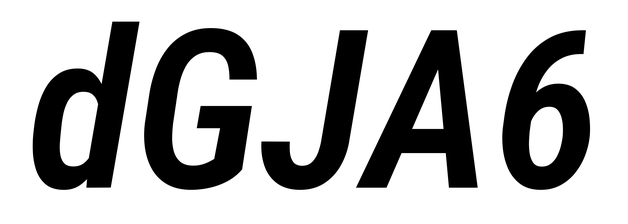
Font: Roboto-Italic_Condensed_SemiBold_Italic